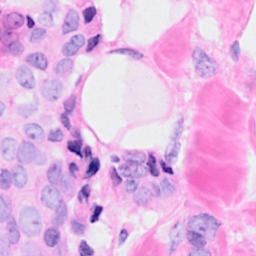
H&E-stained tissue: Breast